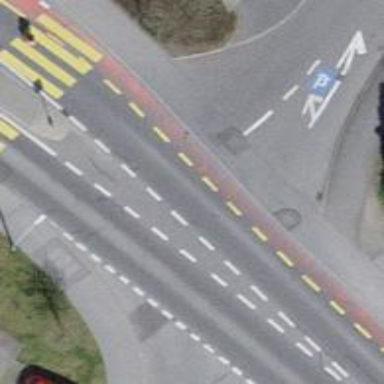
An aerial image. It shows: Unmarked road crossing.